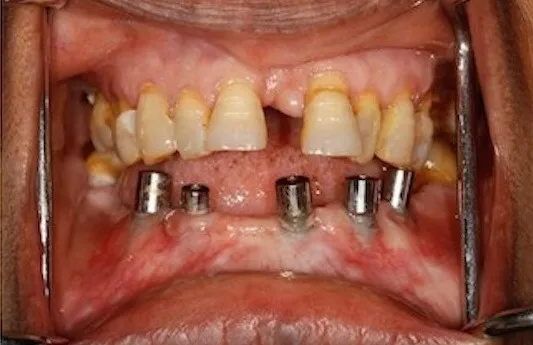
Pre operative.
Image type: medical_photograph (oral_photograph)